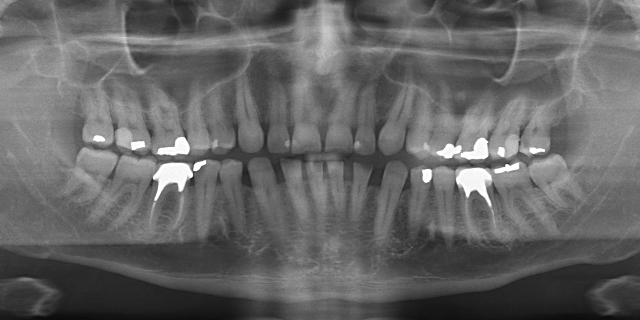
adult